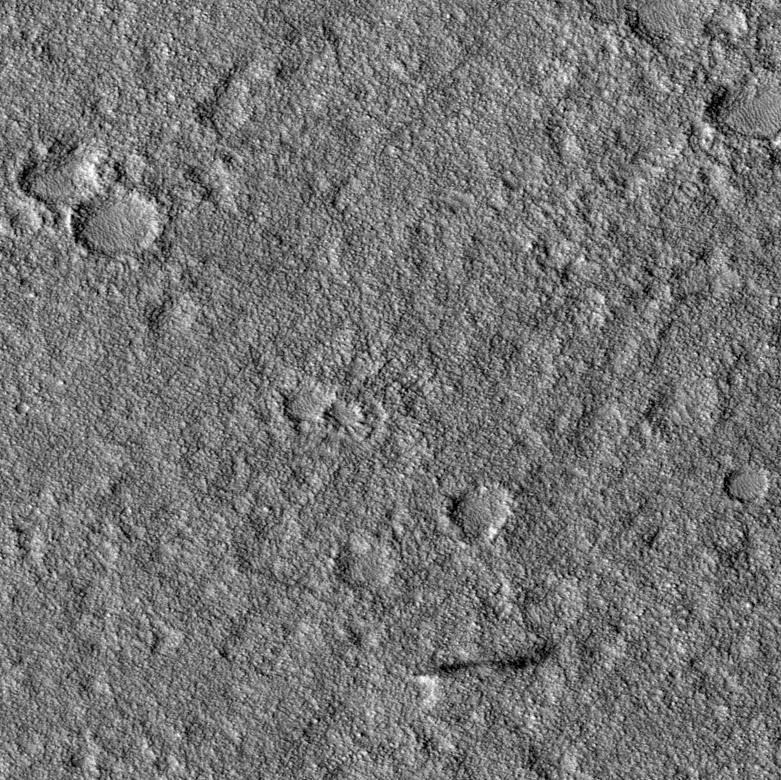
Label: dustdevil